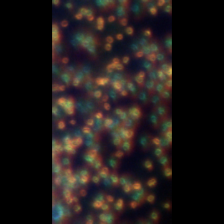
Taxon: Phaeocystis
Group: Other